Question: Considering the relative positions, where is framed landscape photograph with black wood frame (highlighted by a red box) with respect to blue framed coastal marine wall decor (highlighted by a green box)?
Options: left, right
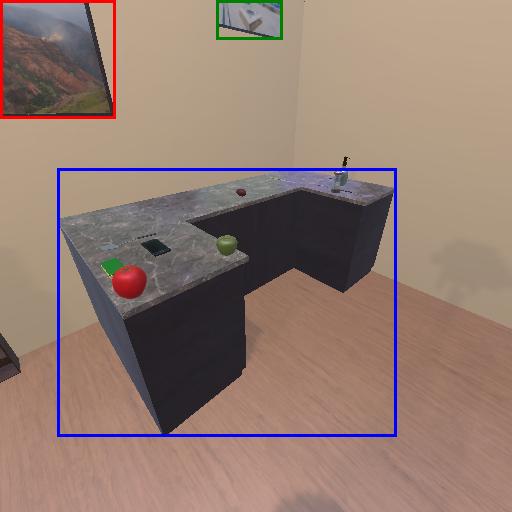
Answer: left